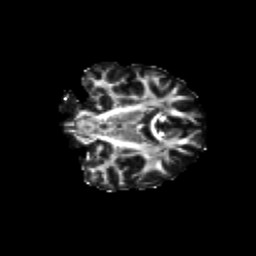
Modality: FA
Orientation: coronal
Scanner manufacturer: siemens
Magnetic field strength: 3 T
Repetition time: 9.2 s
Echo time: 0.084 s